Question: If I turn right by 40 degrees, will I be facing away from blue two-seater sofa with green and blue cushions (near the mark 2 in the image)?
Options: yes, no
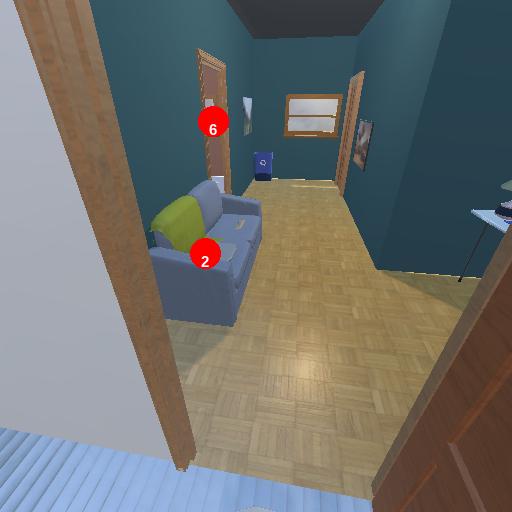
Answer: yes